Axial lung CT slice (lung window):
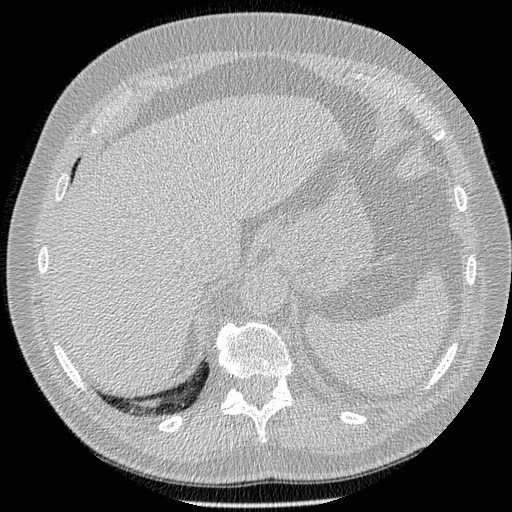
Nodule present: no